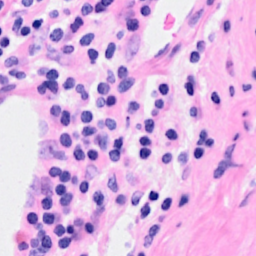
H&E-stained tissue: Breast